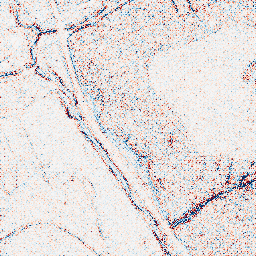
Category: edge_preserving
Decomposition family: bilateral
Decomposition parameters: d: 5
sigma_color: 100
sigma_space: 25
Upsampling method: regularized
Upsampling parameters: scale: 2
lambda_reg: 0.1
Upsampling scale: 2